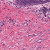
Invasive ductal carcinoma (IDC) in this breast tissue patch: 0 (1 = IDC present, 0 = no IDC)